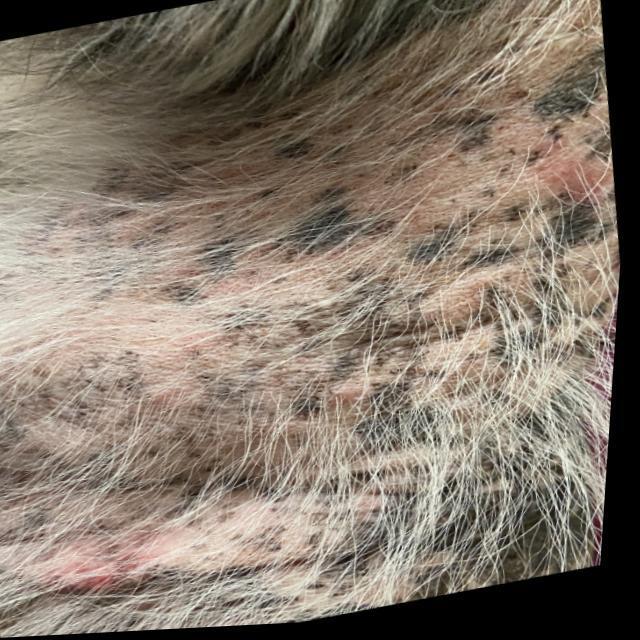
Canine demodicosis (Demodex mange) — caused by Demodex canis mites. Presents with alopecia, follicular papules, pustules, and comedones. Often localized on face and forelimbs.